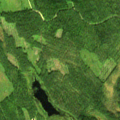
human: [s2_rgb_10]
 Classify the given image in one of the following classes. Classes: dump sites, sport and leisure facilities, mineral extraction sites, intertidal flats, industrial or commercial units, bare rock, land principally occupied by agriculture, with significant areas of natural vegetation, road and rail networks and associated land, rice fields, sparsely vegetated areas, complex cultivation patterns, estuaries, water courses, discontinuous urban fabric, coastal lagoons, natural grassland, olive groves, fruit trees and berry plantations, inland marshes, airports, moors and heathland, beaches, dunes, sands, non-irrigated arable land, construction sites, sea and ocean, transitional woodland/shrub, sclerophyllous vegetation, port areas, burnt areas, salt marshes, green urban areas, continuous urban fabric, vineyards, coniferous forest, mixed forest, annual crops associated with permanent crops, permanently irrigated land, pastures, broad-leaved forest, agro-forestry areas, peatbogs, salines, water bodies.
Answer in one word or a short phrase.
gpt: coniferous forest, transitional woodland/shrub